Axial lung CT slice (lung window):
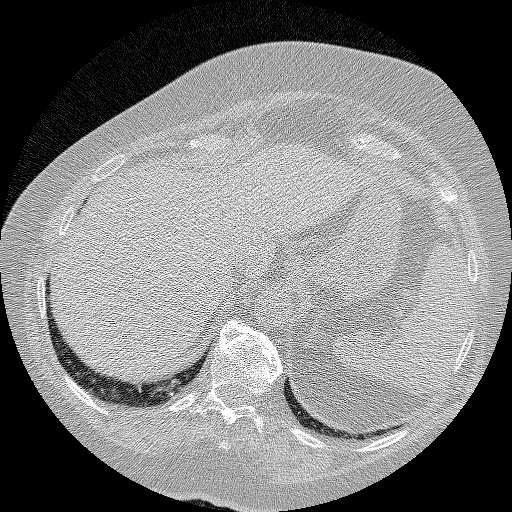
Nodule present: no